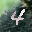
Label: 4